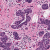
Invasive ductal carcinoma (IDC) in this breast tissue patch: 0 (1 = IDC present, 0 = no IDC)